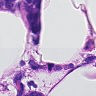
Metastatic tissue present: yes